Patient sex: M
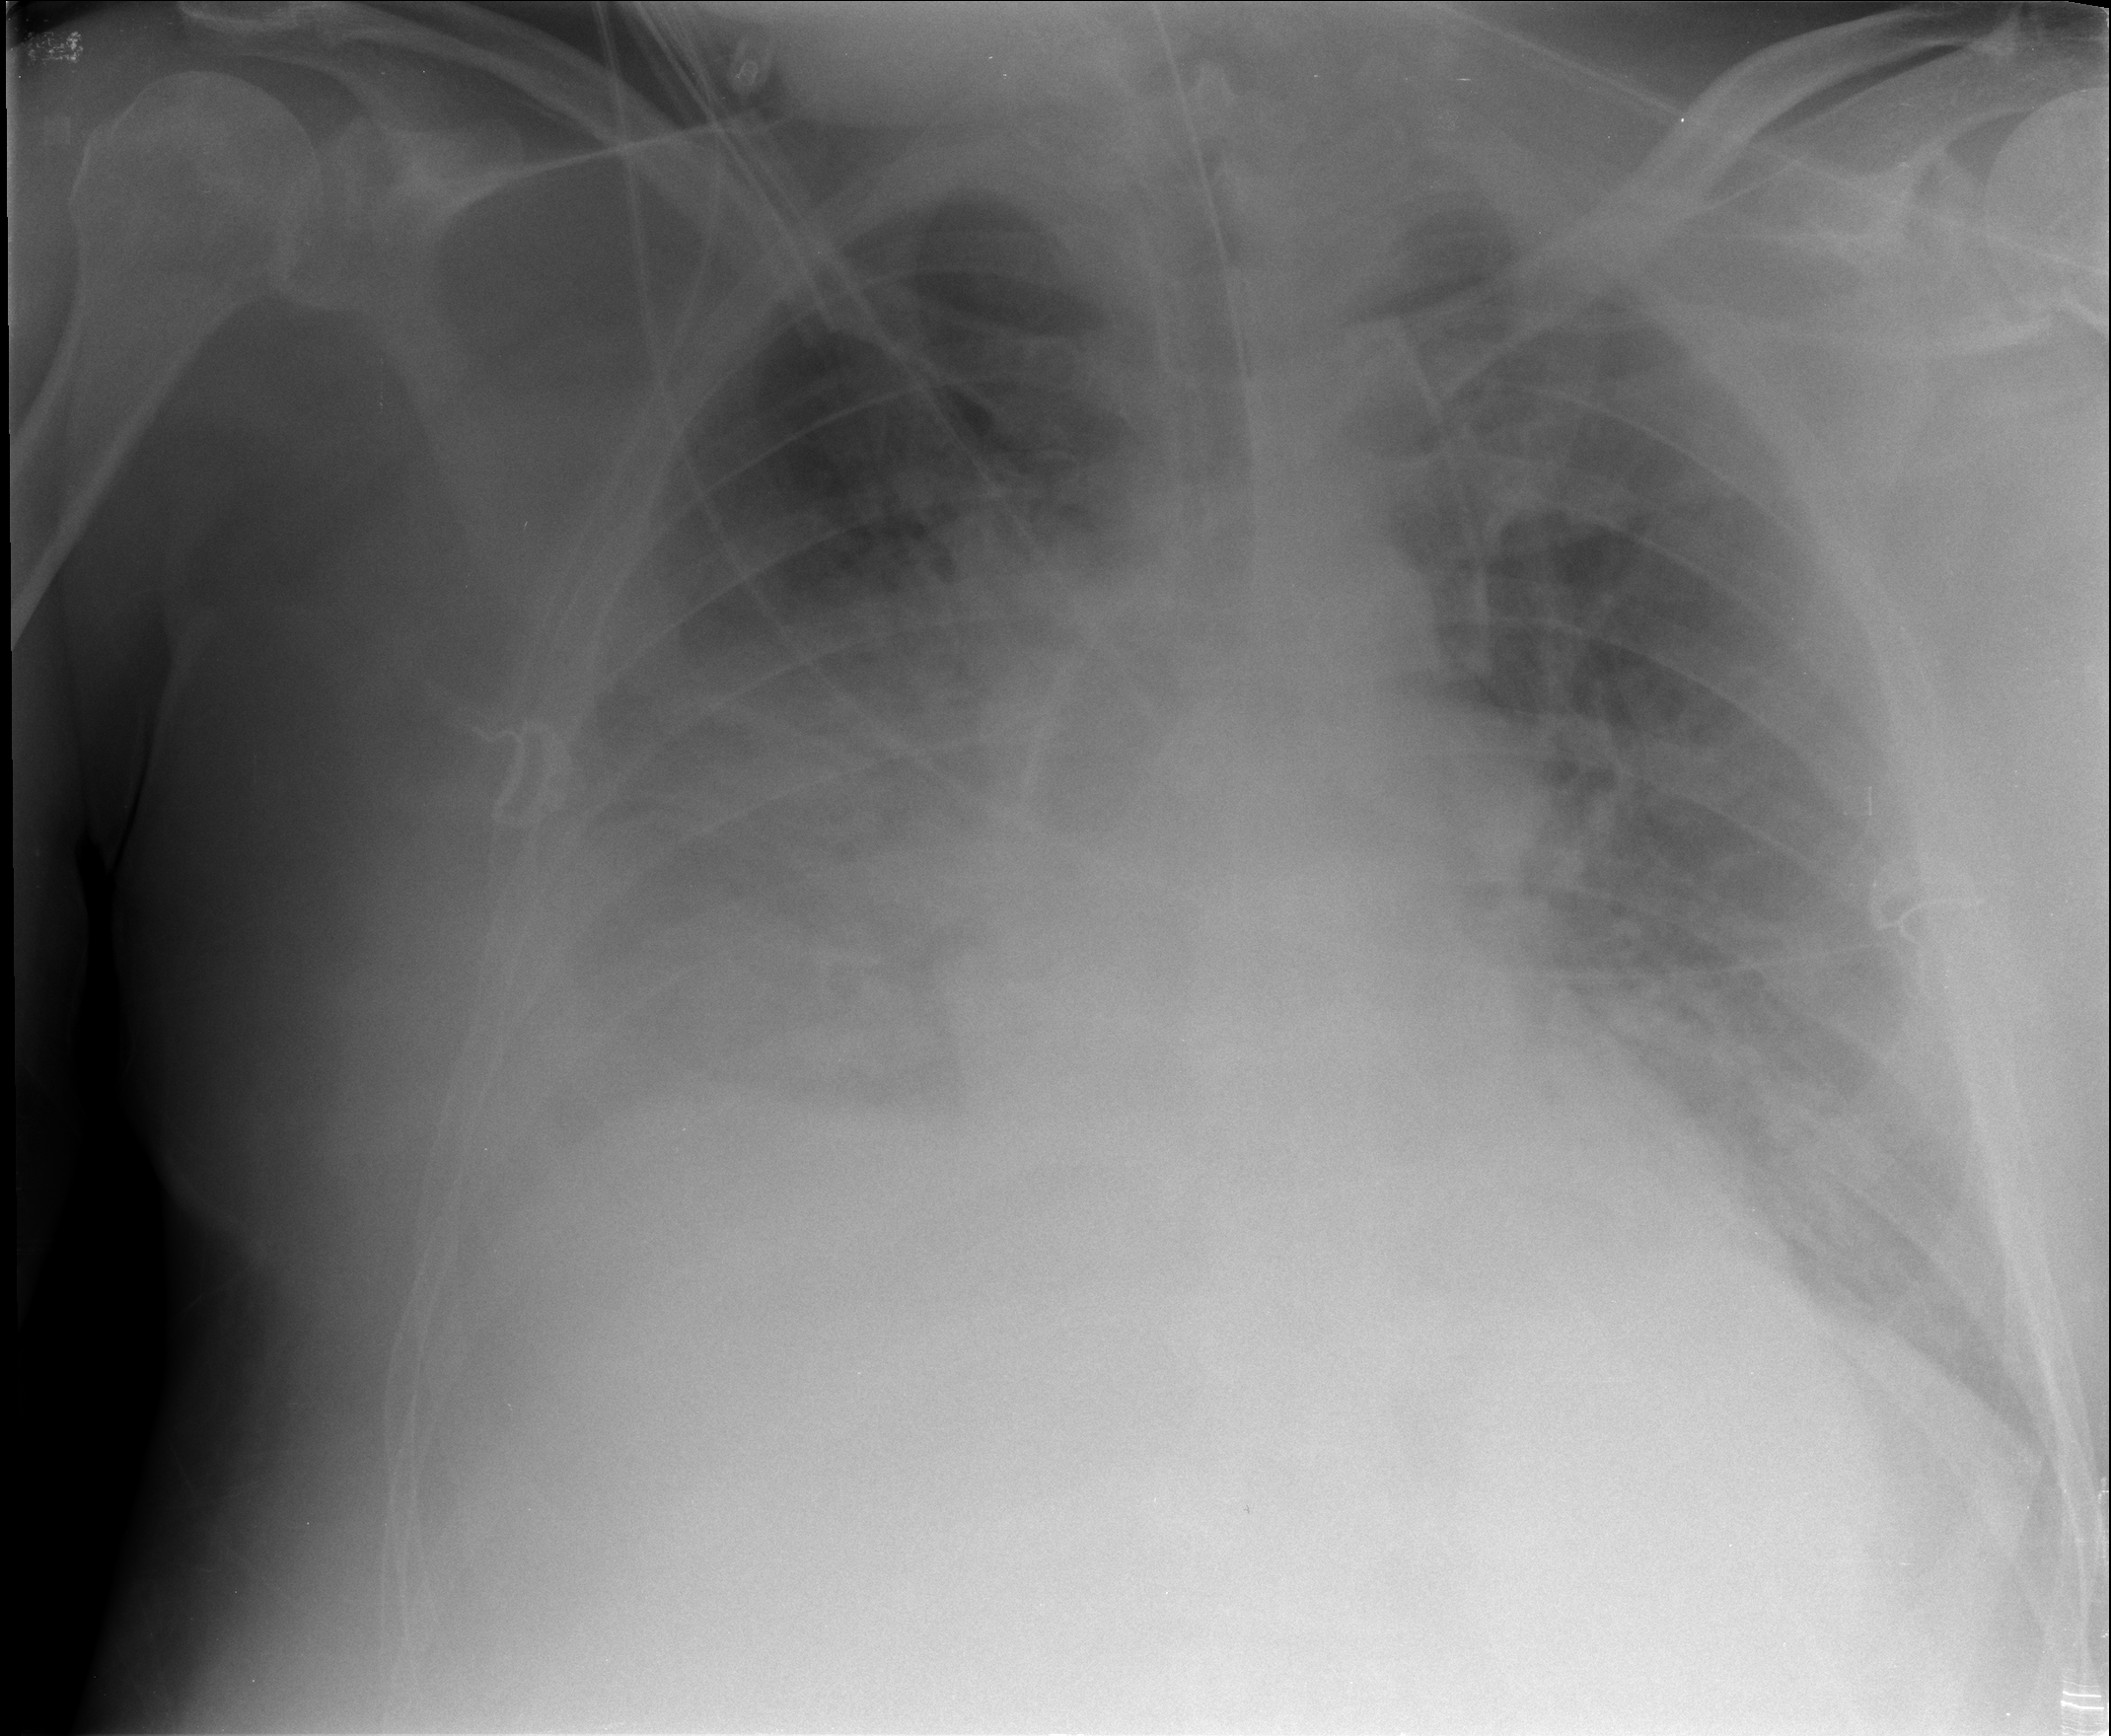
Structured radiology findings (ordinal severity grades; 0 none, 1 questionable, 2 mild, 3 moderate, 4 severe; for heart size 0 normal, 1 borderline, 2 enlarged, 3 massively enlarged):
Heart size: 1
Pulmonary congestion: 3
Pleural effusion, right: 2
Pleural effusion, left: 0
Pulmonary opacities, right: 3
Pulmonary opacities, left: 3
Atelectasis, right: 2
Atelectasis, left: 1